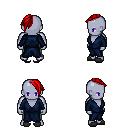
a pixel art fantasy rpg character, male body template, dark elf, purple skin, blue robe, teal pants, red long mohawk hairstyle, gray slippers, four views (front, back, left, right), 2x2 character sprite sheet, small pixel art, hard edges, no anti-aliasing